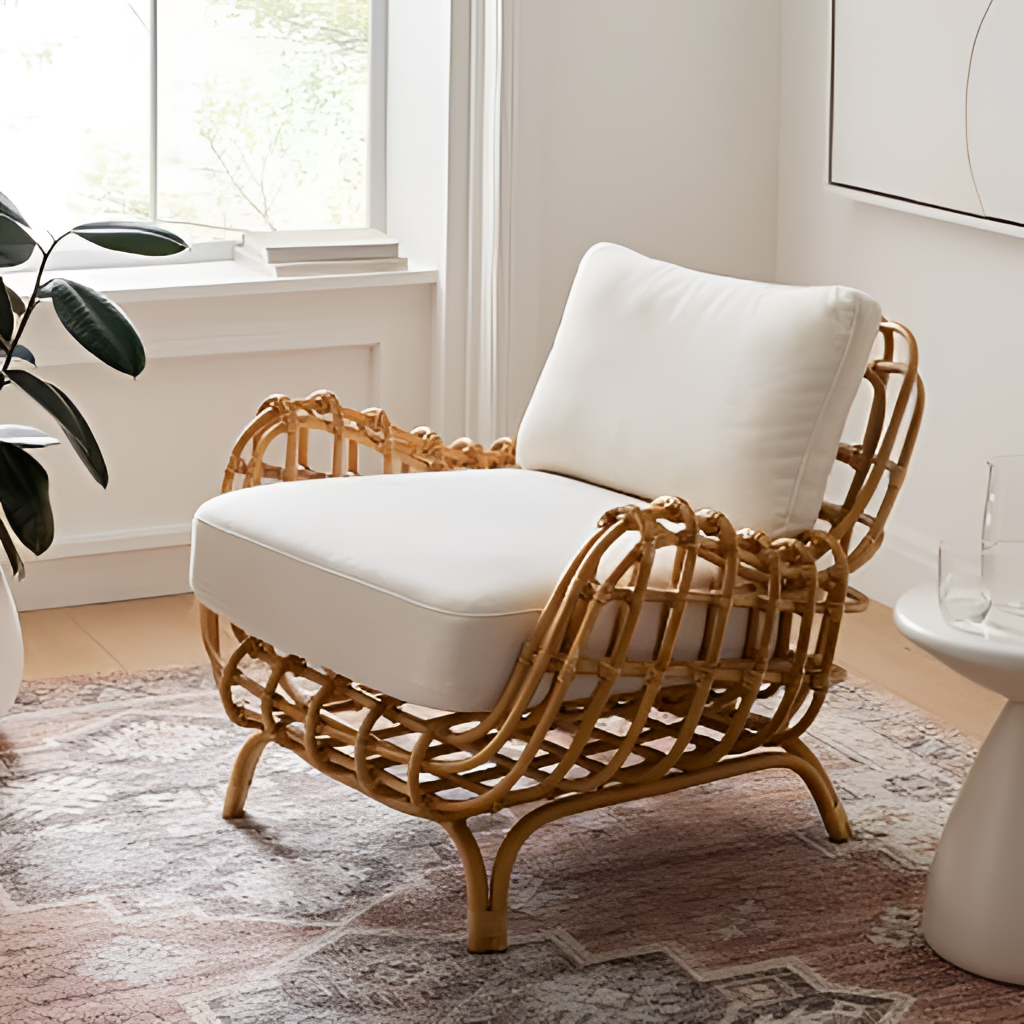
cushion chair, living room, oak wood flooring, with plank pattern, coastal, paint wallpaper, with solid pattern